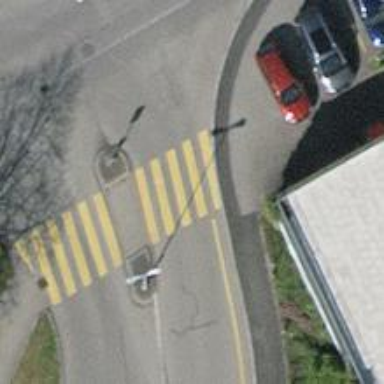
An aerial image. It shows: Crossing with island in the road.